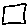
Label: square